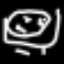
Label: airplane